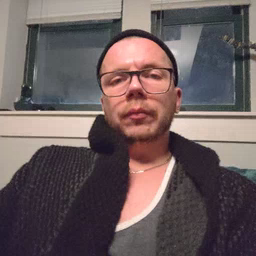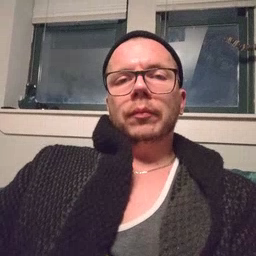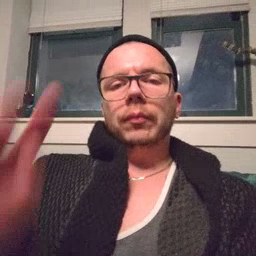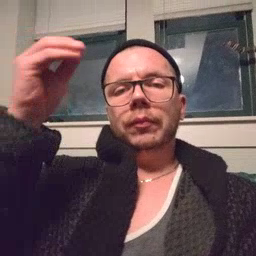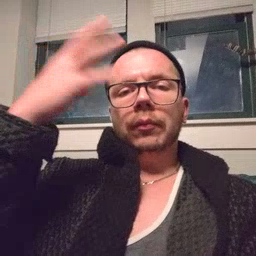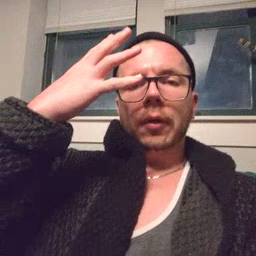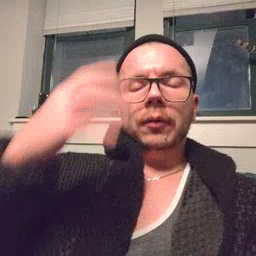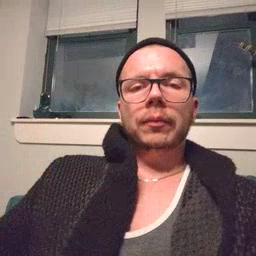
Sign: sun